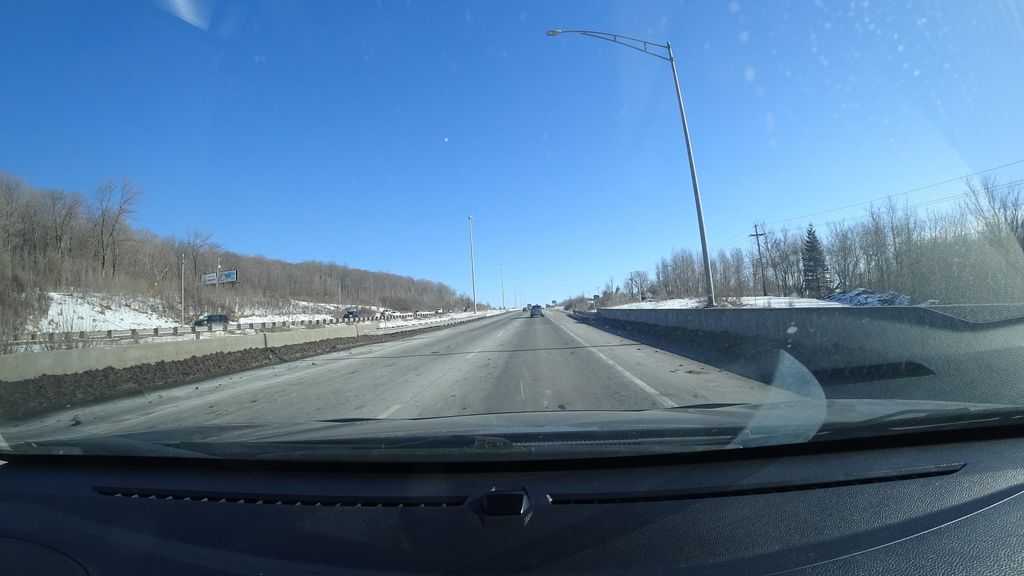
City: quebec_city